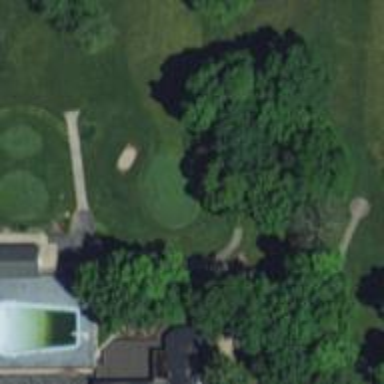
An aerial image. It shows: Service road designated as golf cart path.